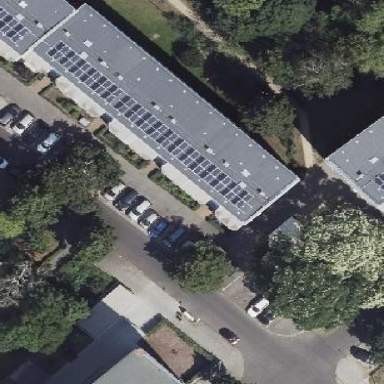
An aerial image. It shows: Solar power generator using photovoltaic method with solar photovoltaic panel types.